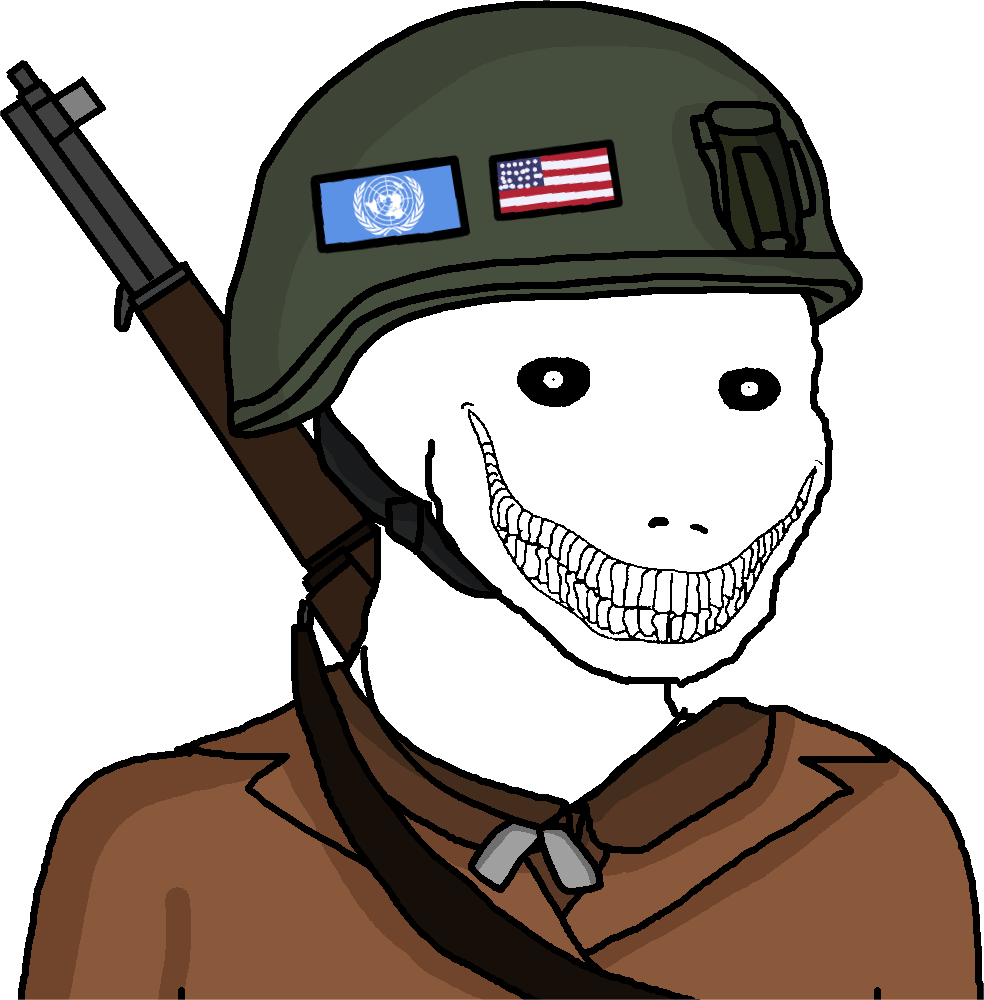
Label: 5_Oomer